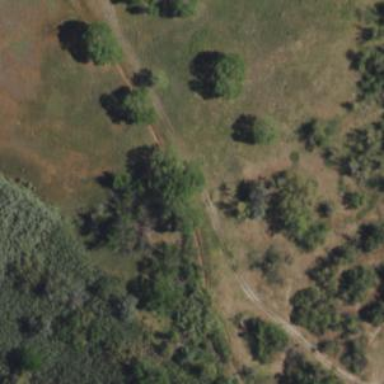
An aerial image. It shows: Cutline track.